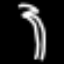
Label: palm tree